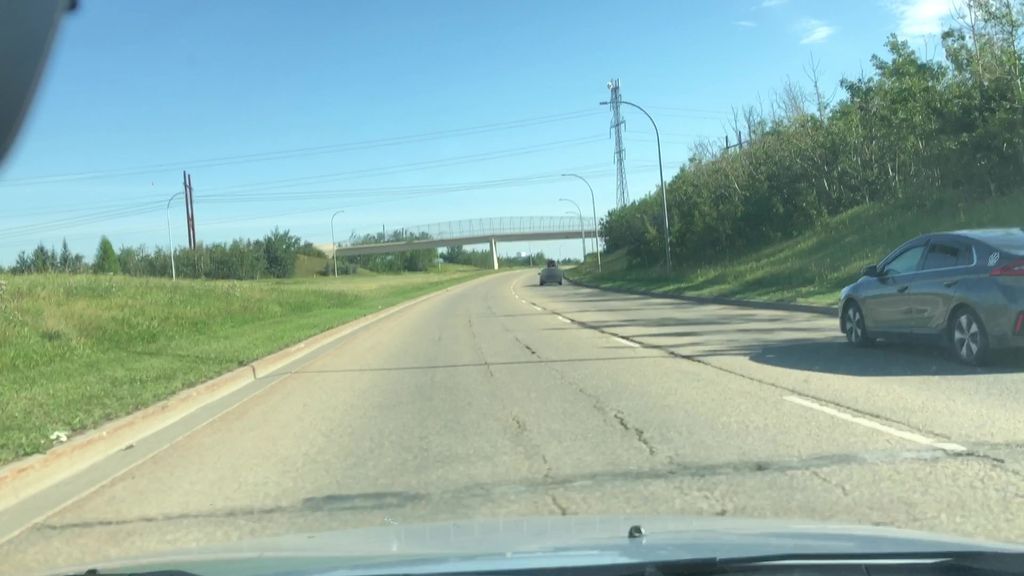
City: edmonton